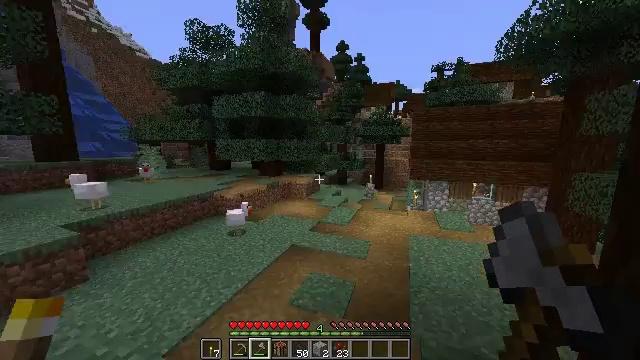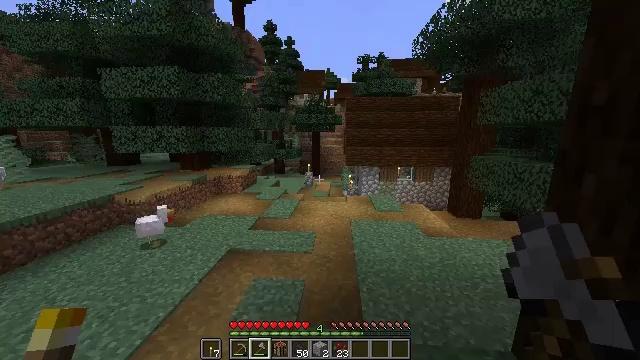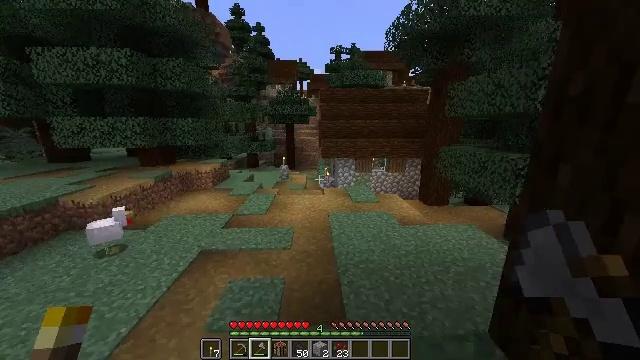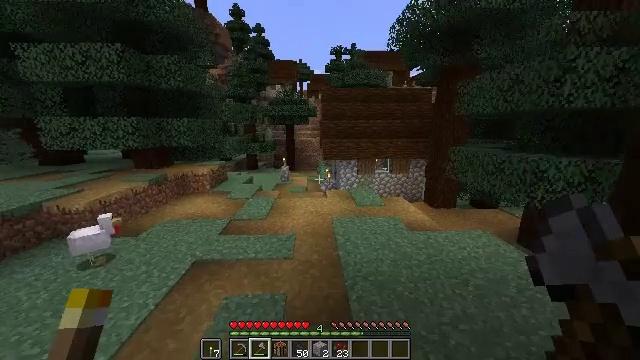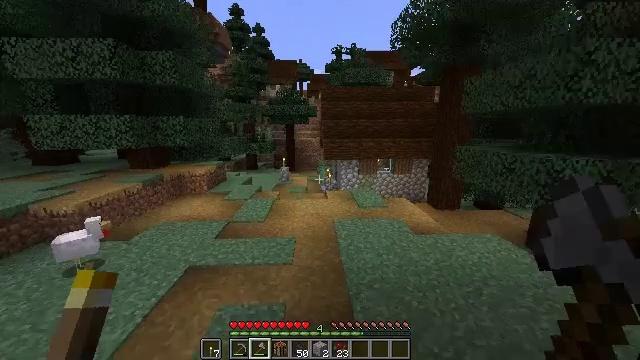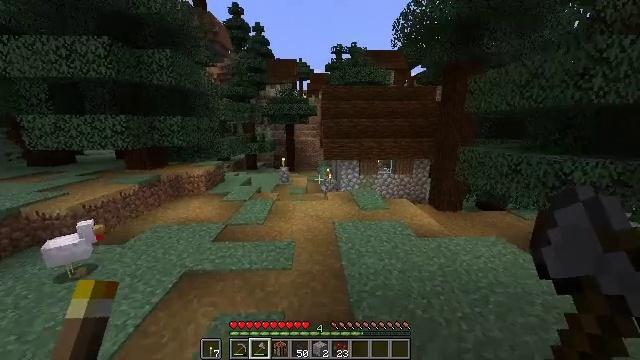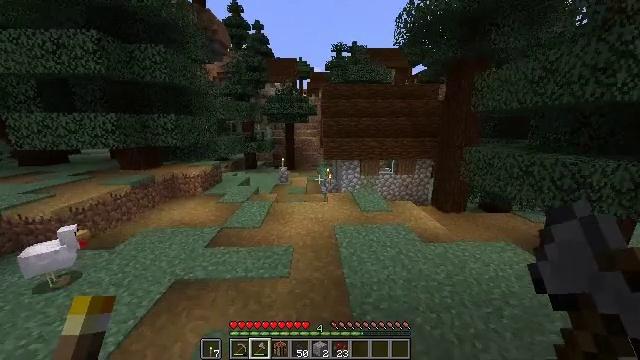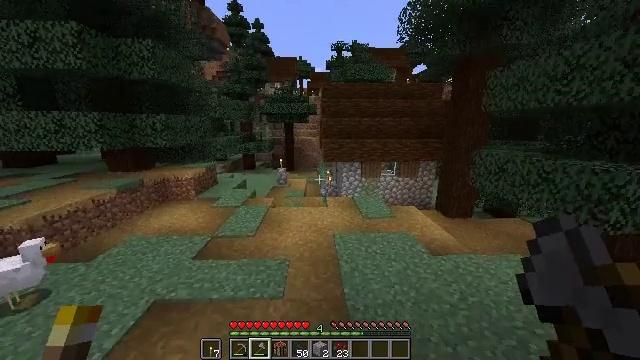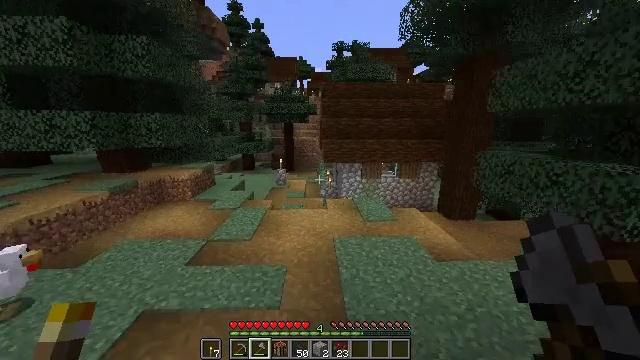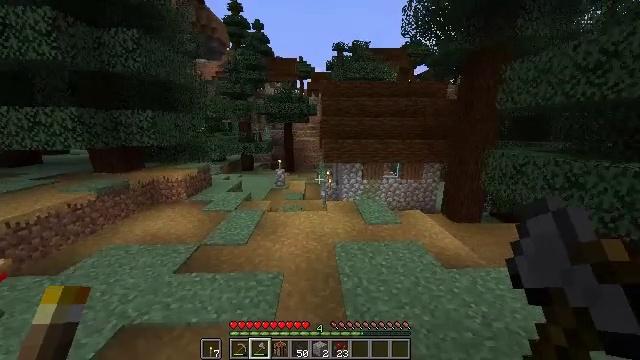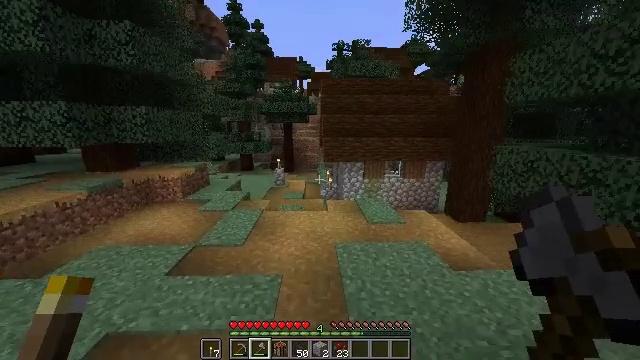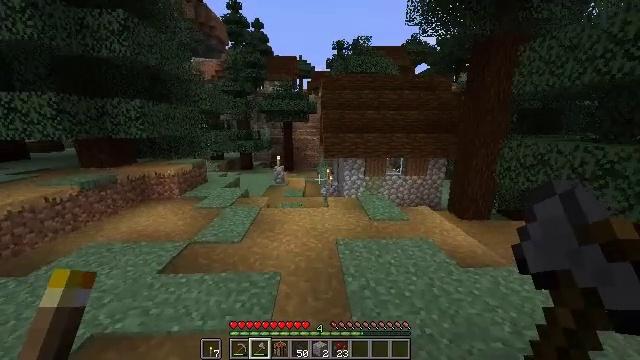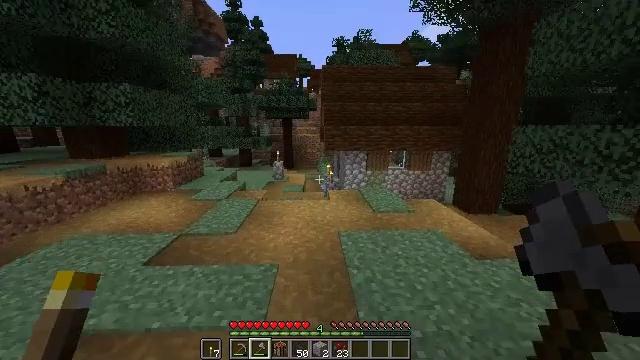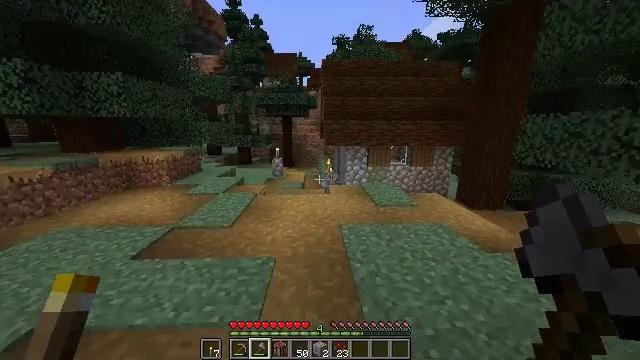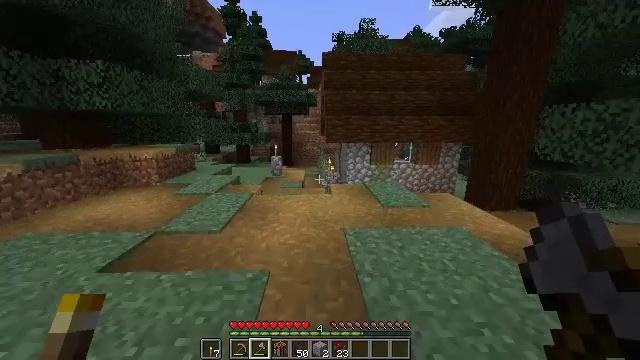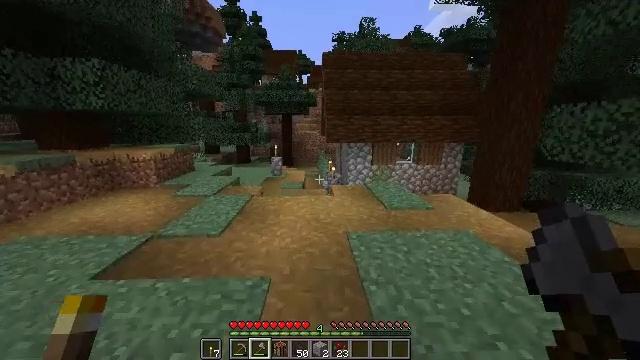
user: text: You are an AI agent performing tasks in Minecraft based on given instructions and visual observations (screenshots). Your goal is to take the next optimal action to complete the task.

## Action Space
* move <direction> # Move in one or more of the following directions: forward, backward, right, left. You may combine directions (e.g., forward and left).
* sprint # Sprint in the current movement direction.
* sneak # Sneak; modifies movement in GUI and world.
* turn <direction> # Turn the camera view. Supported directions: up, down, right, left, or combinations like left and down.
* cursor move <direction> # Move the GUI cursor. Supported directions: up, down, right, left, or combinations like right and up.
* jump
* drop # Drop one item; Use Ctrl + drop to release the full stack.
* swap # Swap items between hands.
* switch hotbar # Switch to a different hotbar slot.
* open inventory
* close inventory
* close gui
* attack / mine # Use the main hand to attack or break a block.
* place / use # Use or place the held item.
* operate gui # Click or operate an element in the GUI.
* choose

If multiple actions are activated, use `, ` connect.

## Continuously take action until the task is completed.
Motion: motion action
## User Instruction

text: Destroy the purple bed to collect it.
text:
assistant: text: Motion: move forward, sprint, turn right and down
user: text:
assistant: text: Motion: move forward, sprint, turn right and down
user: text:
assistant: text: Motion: move forward, sprint
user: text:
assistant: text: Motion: move forward, sprint
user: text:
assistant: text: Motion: move forward, sprint
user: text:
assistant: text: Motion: move forward, sprint
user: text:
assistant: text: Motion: move forward, sprint
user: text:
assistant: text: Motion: move forward, sprint
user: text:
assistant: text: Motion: move forward, sprint
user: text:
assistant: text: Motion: move forward, sprint
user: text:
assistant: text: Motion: move forward, sprint
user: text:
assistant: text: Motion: move forward, sprint
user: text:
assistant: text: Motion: move forward, sprint
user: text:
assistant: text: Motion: move forward, sprint
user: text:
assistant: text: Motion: move forward and move left, sprint
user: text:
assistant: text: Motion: move forward and move left, sprint
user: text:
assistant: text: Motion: move forward and move left, sprint
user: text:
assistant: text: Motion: move forward and move left, sprint
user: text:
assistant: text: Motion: move forward, sprint
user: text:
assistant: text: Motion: move forward, sprint
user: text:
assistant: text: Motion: move forward, sprint
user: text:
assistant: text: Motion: move forward, sprint
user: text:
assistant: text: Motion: move forward, sprint
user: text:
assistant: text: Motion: move forward, sprint
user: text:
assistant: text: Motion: move forward, sprint
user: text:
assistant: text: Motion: move forward, sprint
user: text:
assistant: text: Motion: move forward, sprint
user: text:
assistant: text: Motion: move forward, sprint
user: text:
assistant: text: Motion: move forward, sprint
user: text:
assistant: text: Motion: move forward, sprint